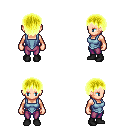
a pixel art fantasy rpg character, female body template, human, light skin, blue vest, magenta pants, gold plain hairstyle, black shoes, four views (front, back, left, right), 2x2 character sprite sheet, small pixel art, hard edges, no anti-aliasing